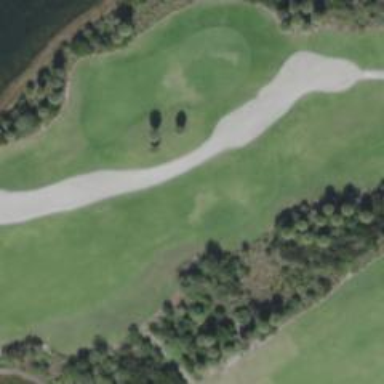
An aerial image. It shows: Golf bunker filled with natural sand.